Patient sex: F
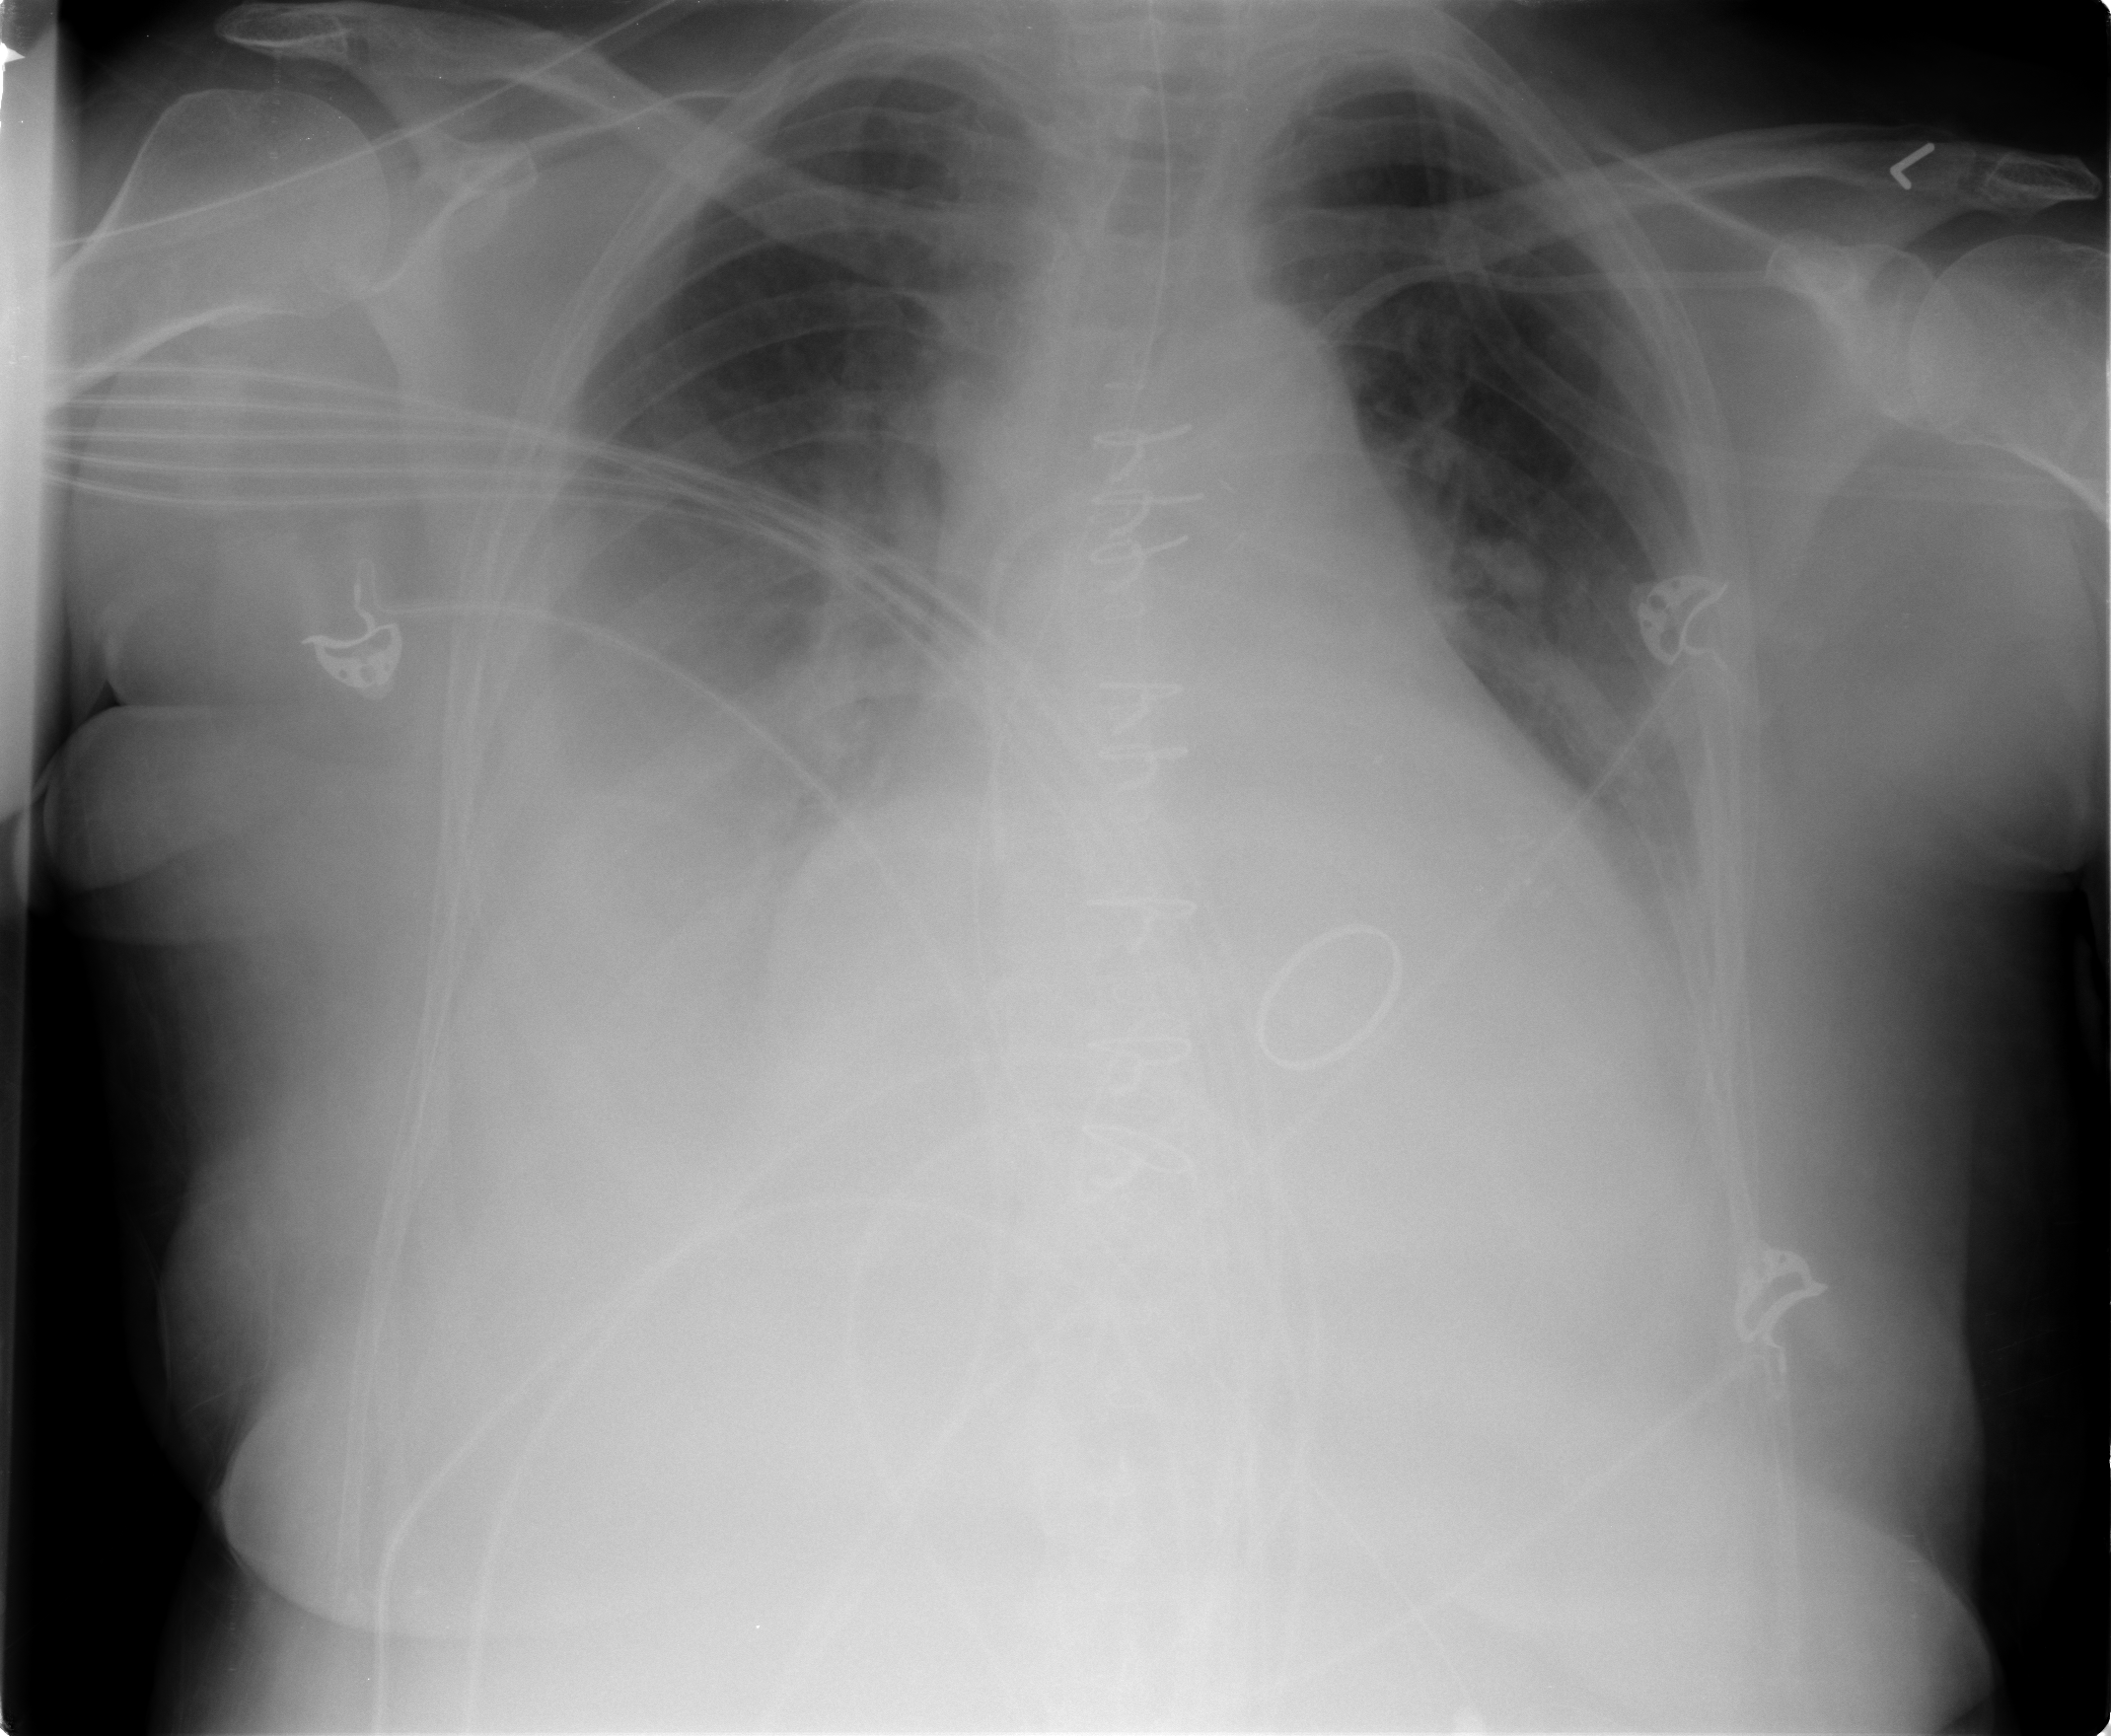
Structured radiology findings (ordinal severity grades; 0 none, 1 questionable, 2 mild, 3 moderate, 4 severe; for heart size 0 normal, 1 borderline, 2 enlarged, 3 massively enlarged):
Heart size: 2
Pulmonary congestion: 2
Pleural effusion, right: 3
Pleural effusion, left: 2
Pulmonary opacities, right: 0
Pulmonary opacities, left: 0
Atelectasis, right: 3
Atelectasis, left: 2